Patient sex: M
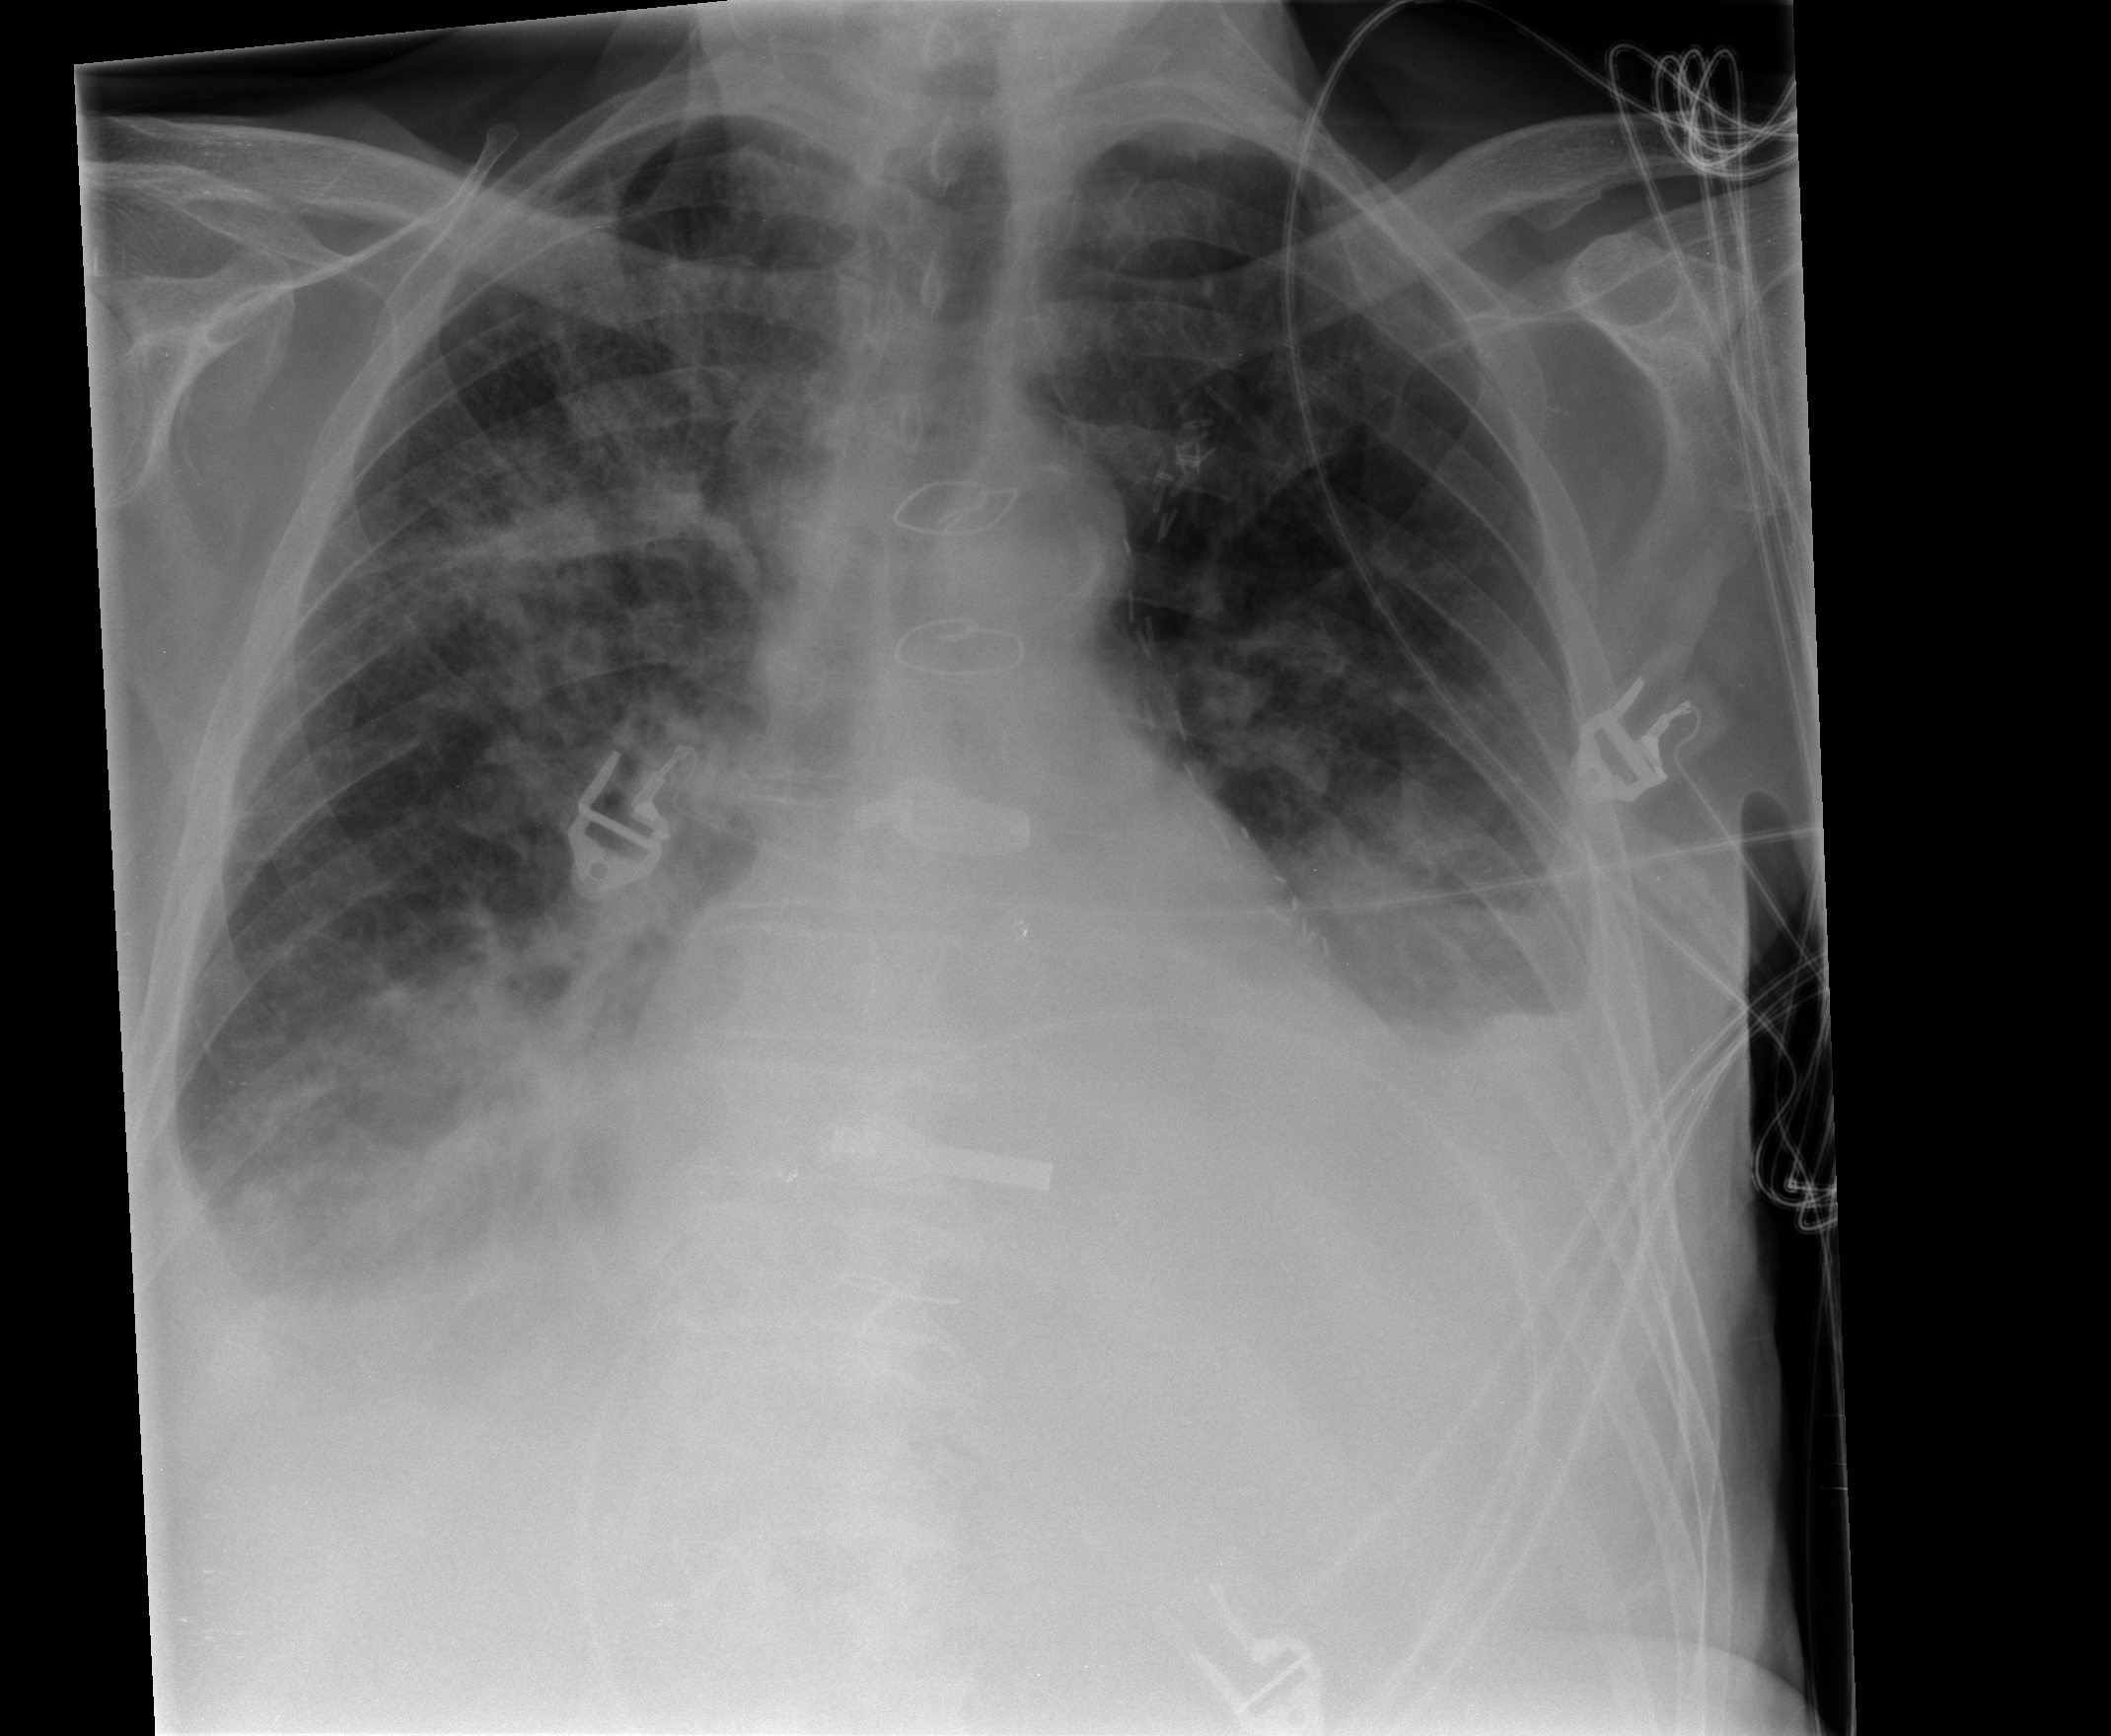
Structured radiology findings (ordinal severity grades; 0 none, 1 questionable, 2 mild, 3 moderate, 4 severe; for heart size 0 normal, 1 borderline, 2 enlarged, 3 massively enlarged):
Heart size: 2
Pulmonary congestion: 2
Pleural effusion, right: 2
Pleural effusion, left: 3
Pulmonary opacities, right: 1
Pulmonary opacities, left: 2
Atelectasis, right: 2
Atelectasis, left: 3